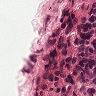
Metastatic tissue present: no